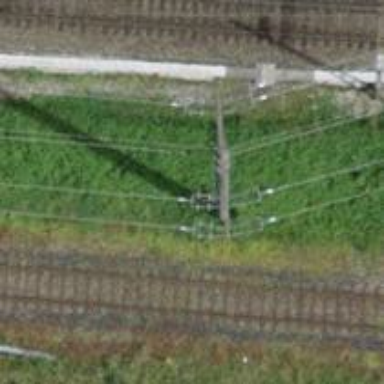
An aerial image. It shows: Concrete power pole.